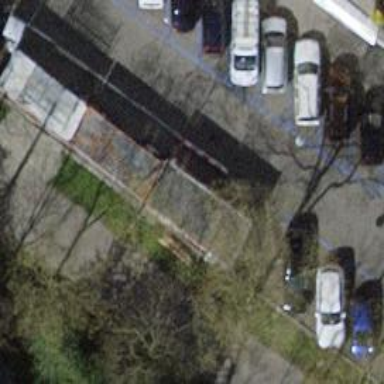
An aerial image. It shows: Parking lane.